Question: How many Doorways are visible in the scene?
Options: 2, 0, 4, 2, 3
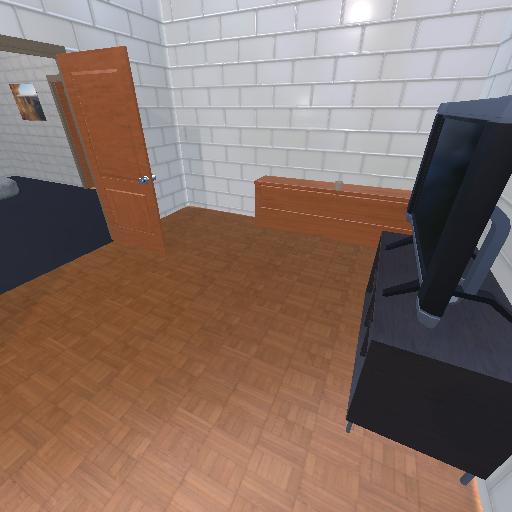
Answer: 2